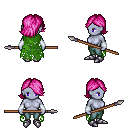
a pixel art fantasy rpg character, female body template, dark elf, purple skin, green tattered cape, teal pants, pink swoop hairstyle, white cloth bracers, metal boots, spear, four views (front, back, left, right), 2x2 character sprite sheet, small pixel art, hard edges, no anti-aliasing